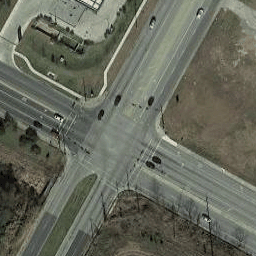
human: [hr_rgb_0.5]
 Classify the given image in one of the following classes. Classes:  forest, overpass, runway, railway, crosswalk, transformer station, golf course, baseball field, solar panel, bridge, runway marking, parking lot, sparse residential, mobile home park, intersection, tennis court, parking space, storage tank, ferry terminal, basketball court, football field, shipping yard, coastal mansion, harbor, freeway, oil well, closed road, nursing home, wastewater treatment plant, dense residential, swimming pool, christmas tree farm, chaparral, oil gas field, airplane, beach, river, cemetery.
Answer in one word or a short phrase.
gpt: intersection